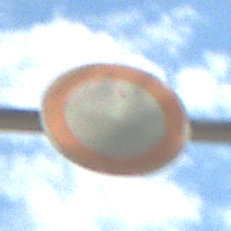
Verkehrszeichen: VerbotFahrzeugeAllerArt
Umgebung: Outdoor, Nature
Tageszeit: MorningAfternoon
Wetter: PartlyCloudy
Licht: Natural
Jahreszeit: NotSpecified
Kontrast: HighContrast